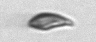
Label: Cryptophyta